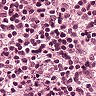
Metastatic tissue present: no